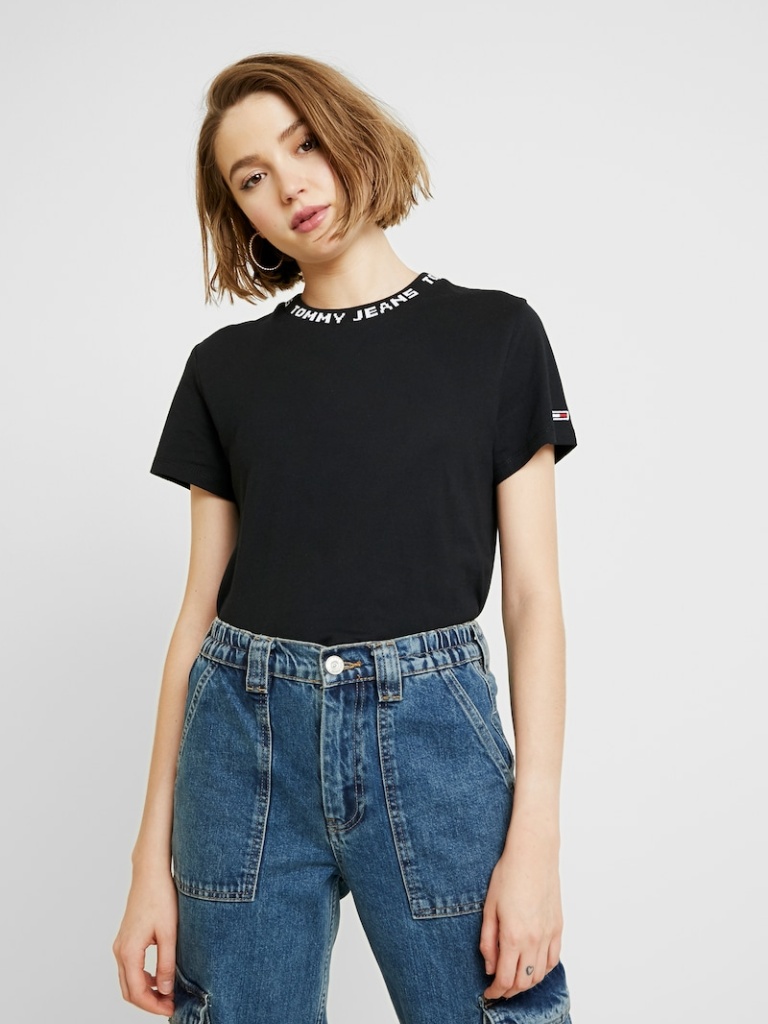
cotton relaxed short sleeve hip length Fully Tucked in crew t-shirt